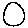
Label: circle